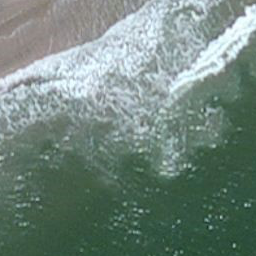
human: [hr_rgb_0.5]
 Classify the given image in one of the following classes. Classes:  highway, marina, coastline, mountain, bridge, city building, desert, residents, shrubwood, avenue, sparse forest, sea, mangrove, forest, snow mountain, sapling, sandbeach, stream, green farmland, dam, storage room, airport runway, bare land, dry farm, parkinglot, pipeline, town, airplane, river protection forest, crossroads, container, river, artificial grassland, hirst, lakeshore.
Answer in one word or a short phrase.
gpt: coastline